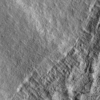
Label: not_dusty